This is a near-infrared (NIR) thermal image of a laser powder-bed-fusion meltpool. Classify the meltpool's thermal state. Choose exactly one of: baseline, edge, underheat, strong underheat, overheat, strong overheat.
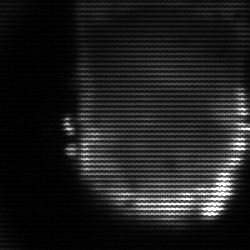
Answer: baseline